Question: I have been stuck with this issue for days;
I created a Qt console project, connected it with OpenCV and everything was working just fine;
I created a Qt Gui project, added a button and copied the same code from the previous project in the button's slot, I got a windows segFault and program exited with code -<PHONE>.
So I used the debugger to detect the problem and it turned out to be at the use of function 'cv::threshold'.
I changed it and instead used 'cv::Canny' but then I got the same problem with 'cv::findContours' !
The strange thing is that when I called the button's 'MainWindow::on_pushButton_clicked()'
in the windows' constructor it worked!!!
here's debugger output:
and here's the function where I get the error (which I got from OpenCV tutorials):
'''
void MainWindow::on_pushButton_clicked(){
Mat src; Mat src_gray;
int thresh = 100;
RNG rng(12345);
Mat canny_output;
vector<vector<Point> > contours;
/// Load source image and convert it to gray
src = imread( "hat-10.bmp", 1 );
cvtColor( src, src_gray, CV_BGR2GRAY );
blur( src_gray, src_gray, Size(3,3) );
/// Detect edges using canny
Canny( src_gray, canny_output, thresh, thresh*2, 3 );
qDebug("Ok 1");
/// Find contours
if(cv::sum(src_gray).val[0] > 0.0){
qDebug("Ok 2");
cv::findContours( src_gray, contours, CV_RETR_EXTERNAL, CV_CHAIN_APPROX_NONE );
/// Draw contours
Mat drawing = Mat::zeros( src_gray.size(), CV_8UC3 );
for( int i = 0; i< contours.size(); i++ )
{
Scalar color = Scalar( rng.uniform(0, 255), rng.uniform(0,255), rng.uniform(0,255) );
drawContours( drawing, contours, i, color, 2);//, 8, hierarchy, 0, Point() );
}
/// Show in a window
imshow( "Contours", drawing);
}
'''
Using:
- Windows 7 x64- OpenCV 2.4.0 compiled using mingw 4.1.0- Qt Creator 2.0.0 Based on Qt 4.7.0 (32 bit)
here's a shorter version of my code :
'''
void MainWindow::on_toolButton_clicked(){
std::vector<std::vector<cv::Point> > contours;
/// Load source image and convert it to gray
Mat src = imread( "C:/Users/poste/L3 ISIL/PFE Licence/new bmp/hat-10.bmp", 1);
// my image is already a binary one
Mat canny_output(src.size(), src.type());
Canny(src,canny_output,100,200,3);
imshow("Source", canny_output); // here image is displayed before crash
waitKey(500);
/// Find contours
findContours(canny_output, contours, CV_RETR_EXTERNAL, CV_CHAIN_APPROX_NONE );
}
'''
in console mode, there's no problem. when called from GUI app constructor there's also no problem.
It only crashes when actually clicking on the button.
I took a screenshot
'canny_output' was displayed which means image was loaded.
Uploaded project <URL>
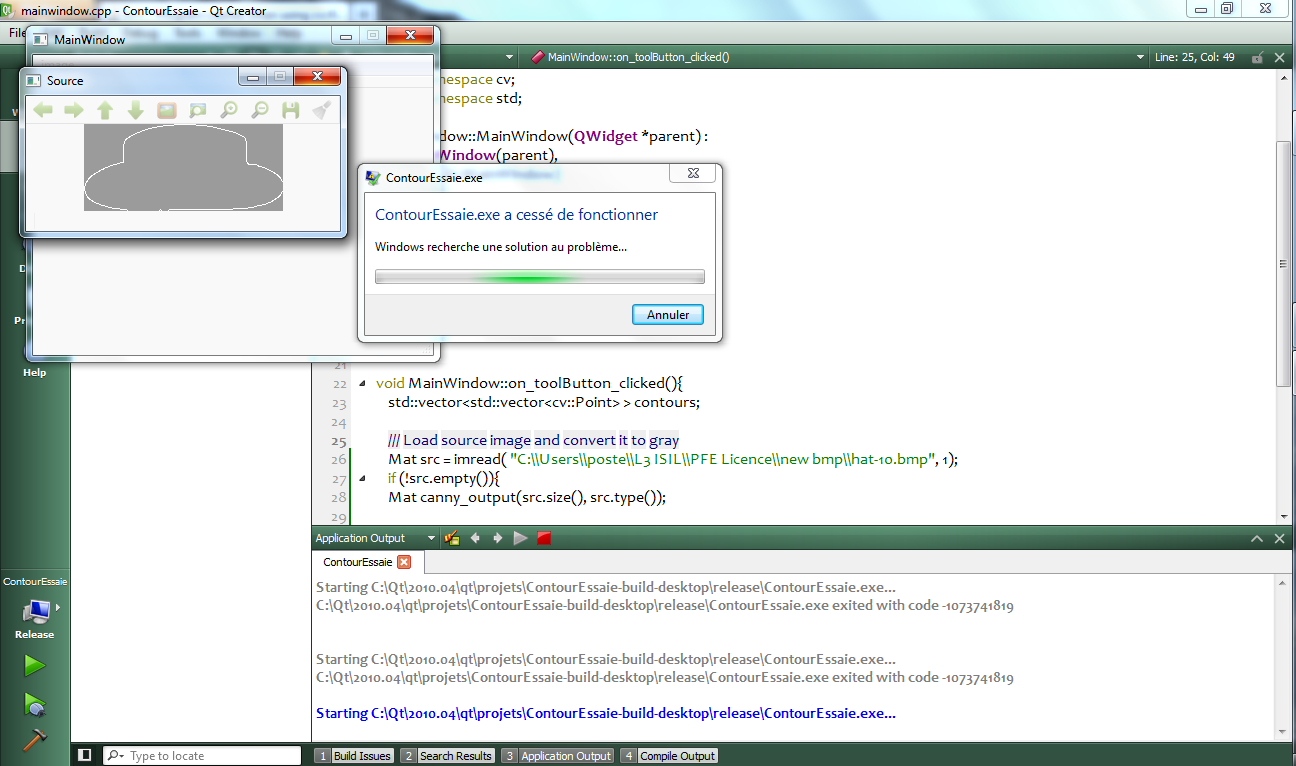
Answer: I used function Qtconcurrent::run() and everything started working.
Even though this isn't a permanent (nor a good) solution; this is all I could come up with.
I'm still open to other answers though.